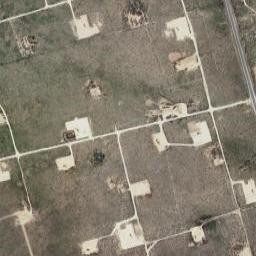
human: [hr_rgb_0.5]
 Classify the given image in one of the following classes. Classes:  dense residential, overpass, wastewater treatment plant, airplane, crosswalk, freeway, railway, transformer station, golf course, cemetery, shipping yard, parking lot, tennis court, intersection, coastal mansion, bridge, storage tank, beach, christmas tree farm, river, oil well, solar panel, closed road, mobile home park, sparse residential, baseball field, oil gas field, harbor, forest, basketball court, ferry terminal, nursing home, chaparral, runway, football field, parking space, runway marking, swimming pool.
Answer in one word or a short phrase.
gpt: oil gas field